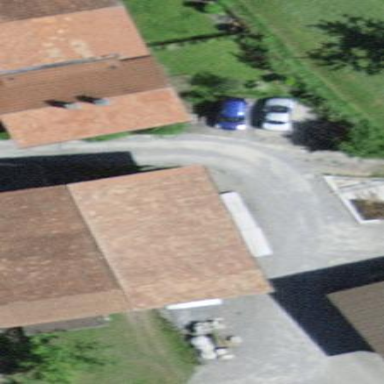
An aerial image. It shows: Barn.